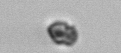
Label: Heterocapsa_rotundata